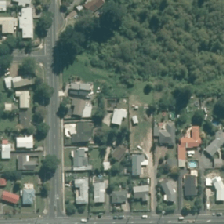
Land cover: urban_parkland